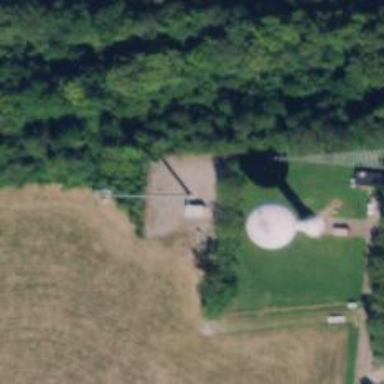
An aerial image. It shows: Mast structure.